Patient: sex M, age 68
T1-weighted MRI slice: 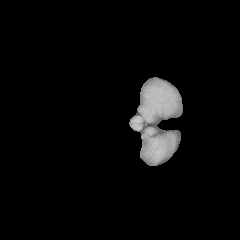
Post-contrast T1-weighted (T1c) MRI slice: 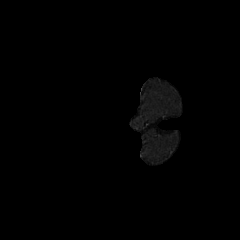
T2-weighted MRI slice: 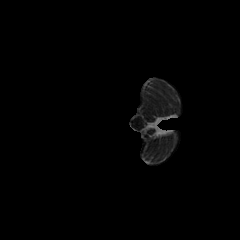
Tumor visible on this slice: no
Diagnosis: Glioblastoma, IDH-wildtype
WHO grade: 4